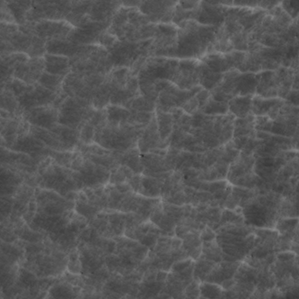
Label: non_frost